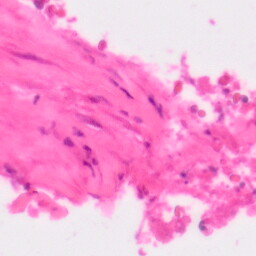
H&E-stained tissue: Colon